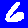
Digit: 6